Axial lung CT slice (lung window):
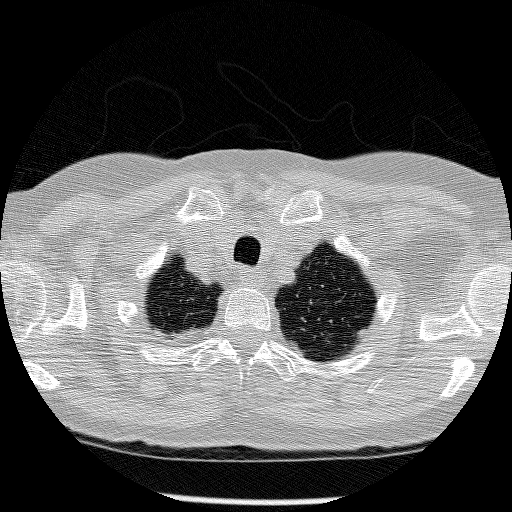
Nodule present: no